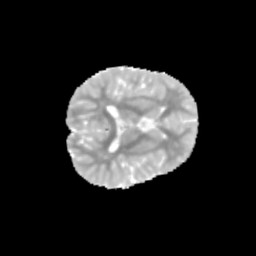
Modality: MD
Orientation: axial
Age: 10
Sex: female
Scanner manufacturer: siemens
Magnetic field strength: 3 T
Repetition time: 3.8 s
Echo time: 0.07 s